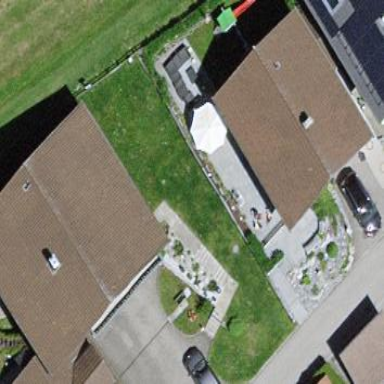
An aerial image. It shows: Detached building with gabled roof.